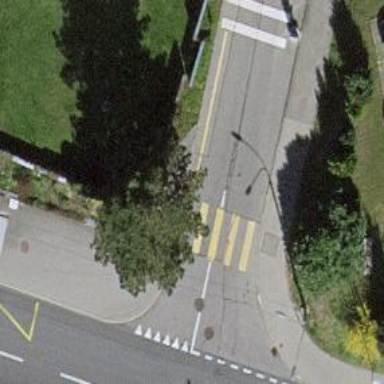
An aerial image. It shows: Uncontrolled road crossing with markings.